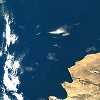
Label: water